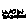
Label: hexagon